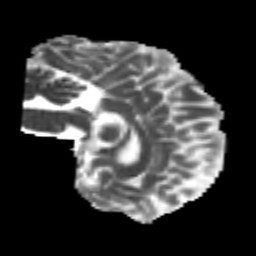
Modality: MD
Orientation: sagittal
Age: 20
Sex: male
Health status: healthy
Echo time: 0.074 s